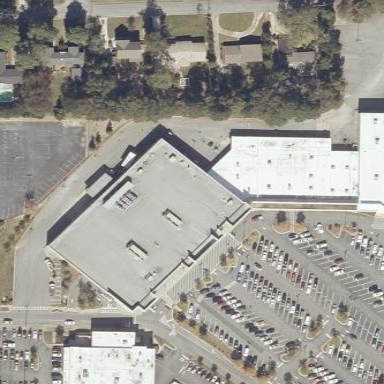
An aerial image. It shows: Building that houses supermarket.